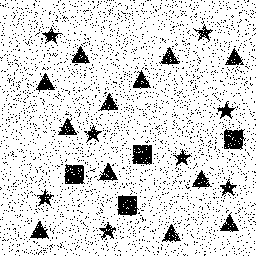
Squares: 4
Triangles: 12
Stars: 8
Total shapes: 24